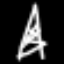
Label: The Eiffel Tower